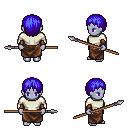
a pixel art fantasy rpg character, female body template, dark elf, purple skin, white long-sleeve shirt, robe skirt, blue plain hairstyle, leather bracers, spear, four views (front, back, left, right), 2x2 character sprite sheet, small pixel art, hard edges, no anti-aliasing